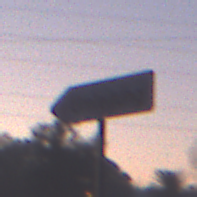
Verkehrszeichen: UmleitungswegweiserLinksweisend
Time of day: SunriseSunset
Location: Outdoor (Nature)
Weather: Clear
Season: NotSpecified
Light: Natural